Question: What is the color of the ball at (2, 2, 2)? The answer is the name of the color, with the first letter capitalized. You can choose an answer from Red, Green, Orange, Cyan, Purple, Blue, Yellow and Magenta.
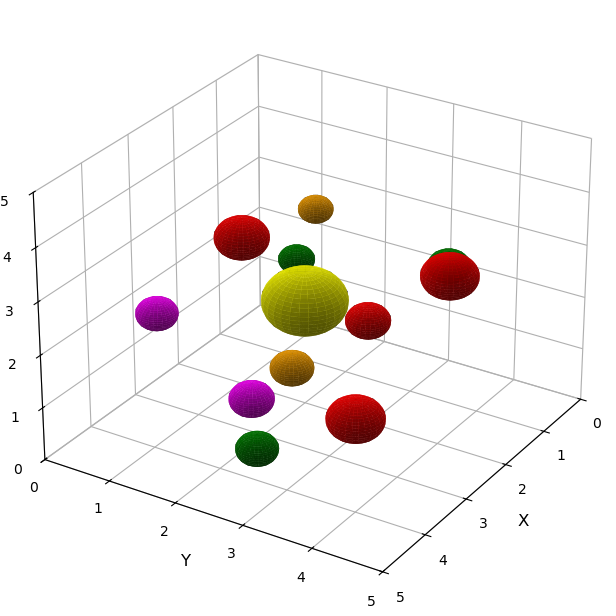
Answer: Yellow